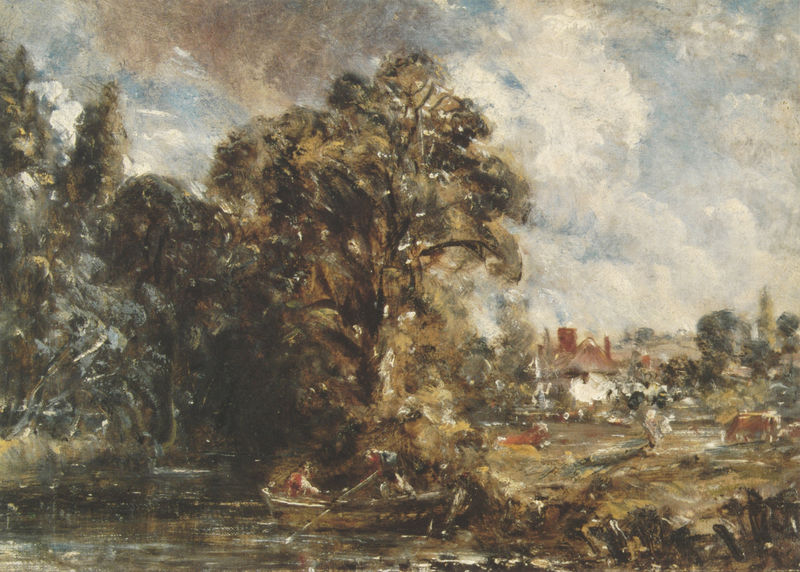
Titel: A Farmhouse near the Water's Edge
Künstler: John Constable
Standort: London
Institution: Victoria & Albert Museum
Schlagwörter: baum, blau, blätter, dunkel, felsen, gemälde, gewitter, himmel, körper, laub, mann, meer, schatten, wasser, weiß, wolken, baumstämme, bäume, fluss, frauen, gelb, grün, impressionismus, kirchturm, landschaft, menschen, ocker, sand, see, stadt, teich, ufer, äste, braun, fenster, frankreich, frau, grau, hell, hintergrund, holz, licht, männer, orange, schwarz, skizze, anlage, dach, gebäude, gras, haus, rot, tier, tiere, weg, wiese, wolke, beige, malerei, wand, mensch, stein, steine, niederlande, ast, bach, baumstamm, einsamkeit, feld, felder, gräser, häuser, kühe, nass, natur, schilf, spiegelung, vieh, weide, zweige, einsam, gebüsch, gewässer, kanal, kirche, pastos, qualm, rauch, sonne, sträucher, insel, land, paar, personen, blatt, person, pflanze, pflanzen, wald, boot, kahn, kamin, paddel, ruder, schornstein, weiher, bewölkt, ruhig, schiff, sommer, strand, welle, wellen, ruhe, umrisse, düster, ort, zwei, fischer, warm, fels, sonnenlicht, dorf, mauer, schornsteine, dunst, farbe, nebel, tag, herde, kuh, rind, linien, bauernhof, herbst, hof, idylle, schlot, figuren, tannen, constable, luft, turner, unwetter, wetter, duktus, holzboot, ruderboot, ruderer, rudern, widerschein, woken, manet, glatt, allein, baumkrone, baumkronen, striche, eld, anlegen, unscharf, regen, schlote, wände, pärchen, weiden, fischerboot, flussbett, linie, zweig, idyll, tageslicht, kontur, lichtung, konturen, strich, sumpf, tanne, sonnig, pinselduktus, wärme, fisch, verschwommen, verwischt, anwesen, mauern, moor, tümpel, geäst, dickicht, ölskizze, bachlauf, fleckig, morast, flämisch, holländisch, alleine, flußlandschaft, fische, bäum, fischen, auwald, paare, pointillismus, binnensee, ruderschiff, bootsfahrt, staken, farbflecken, landen, fährmann, überfahrt, nässe, paddelboot, nussschale, william turner, padel, moorlandschaft, küher, graue wolke, abstoßen, konture, stechkahn, weidenbaum, anlanden, uferlandschaft, dorfhimmel, paddelschiff, wedenbaum, weidef, au, sonnnig, botsfahrt